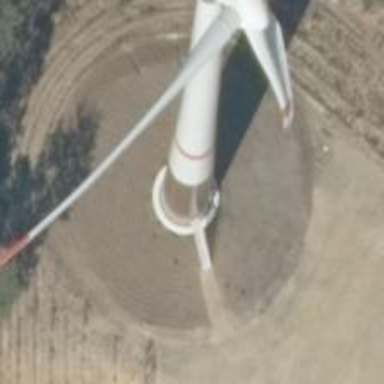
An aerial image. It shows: Wind power generator with wind turbines.